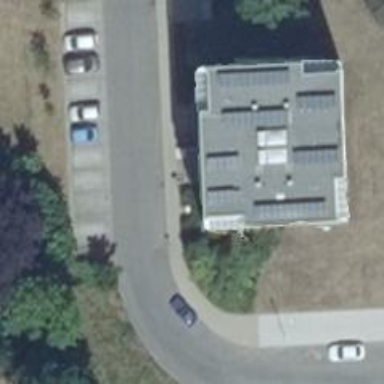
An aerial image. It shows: Light green apartment building with flat roof made of gray tar paper.